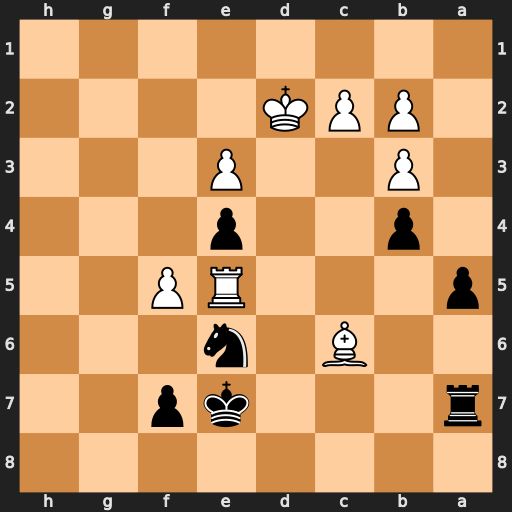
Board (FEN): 8/r3kp2/2B1n3/p3RP2/1p2p3/1P2P3/1PPK4/8
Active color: b
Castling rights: -
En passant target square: -
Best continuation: Kd6 Rxe4 Nc5 Rg4 Kxc6